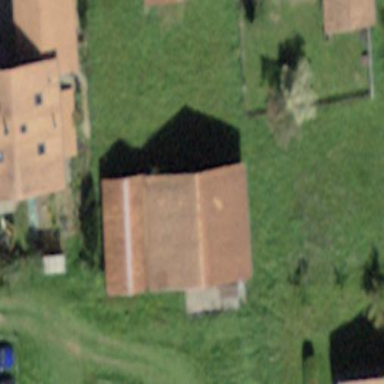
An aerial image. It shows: Rural barn.